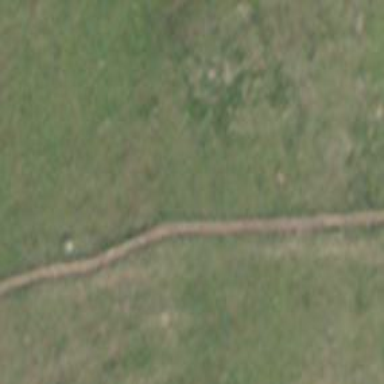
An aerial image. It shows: Path.